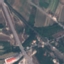
Label: Highway